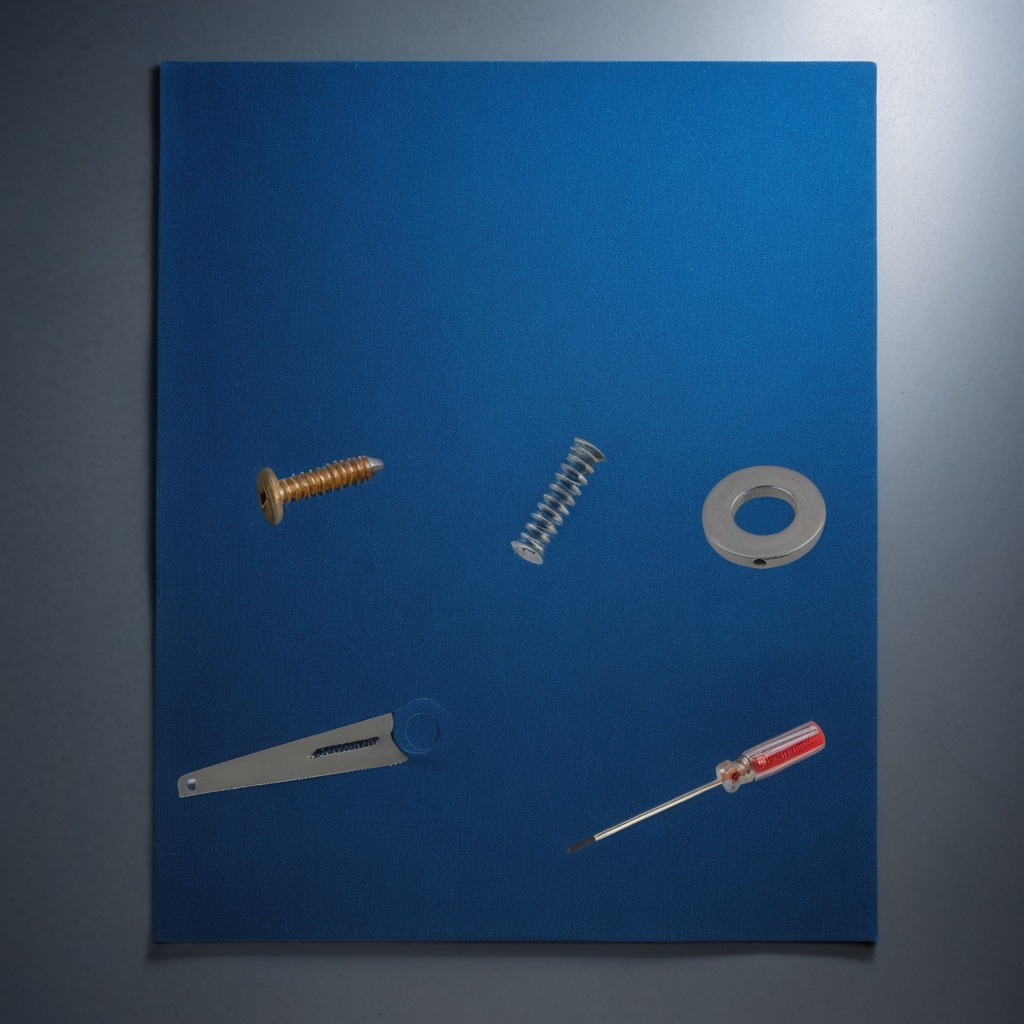
A flat metal washer, a metal machine screw, a coiled metal spring, a handheld metal saw, and a screwdriver are lying on the granite tabletop.